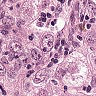
Metastatic tissue present: yes